Question: I'm trying to alter a table, create a distinct count column and group by week.
Any Ideas? I'm not sure how to wrap in multiple aggregations?
<URL>
Here are before and after tables

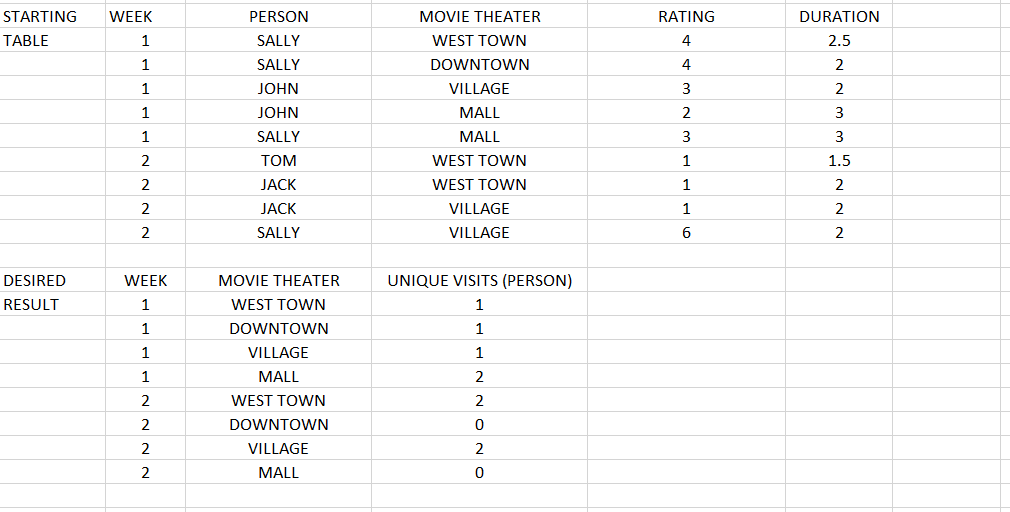
Answer: in a simple grouping query should work I believe
'''
select week, theater, count(distinct person) as uniq_person
from yourtable
group by week, theater
'''